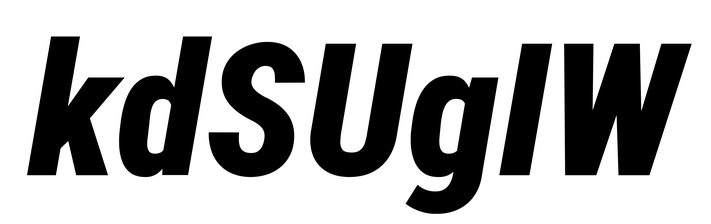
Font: Roboto-Italic_Condensed_Black_Italic